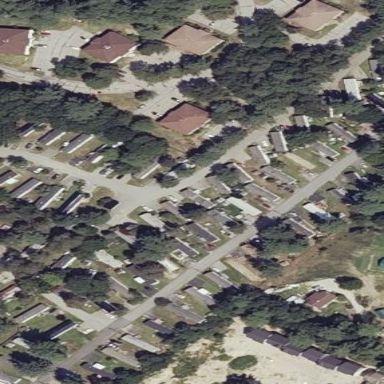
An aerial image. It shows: Residential area with mobile homes.